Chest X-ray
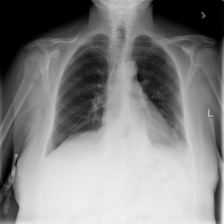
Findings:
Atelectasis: negative
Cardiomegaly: negative
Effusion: negative
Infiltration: negative
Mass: negative
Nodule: positive
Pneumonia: negative
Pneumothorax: negative
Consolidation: negative
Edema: negative
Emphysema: negative
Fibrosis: negative
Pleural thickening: negative
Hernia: positive